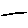
Label: line